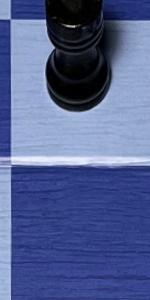
Label: Empty